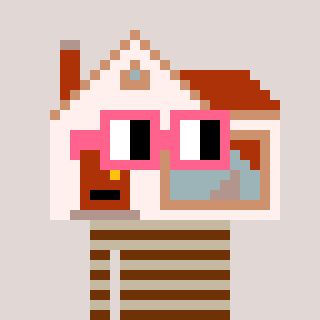
a pixel art character with square pink glasses, a house-shaped head and a bege-colored body on a warm background